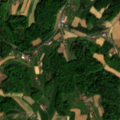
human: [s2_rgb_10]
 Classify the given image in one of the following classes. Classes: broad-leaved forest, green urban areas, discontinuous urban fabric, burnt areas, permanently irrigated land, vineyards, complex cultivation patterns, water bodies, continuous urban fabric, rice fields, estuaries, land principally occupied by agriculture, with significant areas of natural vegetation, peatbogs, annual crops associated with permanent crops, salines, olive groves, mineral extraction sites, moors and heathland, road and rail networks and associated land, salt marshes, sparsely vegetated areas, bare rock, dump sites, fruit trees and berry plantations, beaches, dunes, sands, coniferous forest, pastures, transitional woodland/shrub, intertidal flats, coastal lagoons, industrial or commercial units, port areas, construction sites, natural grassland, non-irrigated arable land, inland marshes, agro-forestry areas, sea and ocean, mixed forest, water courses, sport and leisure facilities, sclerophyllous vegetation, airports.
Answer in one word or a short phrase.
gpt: non-irrigated arable land, complex cultivation patterns, land principally occupied by agriculture, with significant areas of natural vegetation, broad-leaved forest